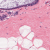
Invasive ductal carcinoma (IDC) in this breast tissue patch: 0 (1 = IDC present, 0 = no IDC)